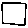
Label: square